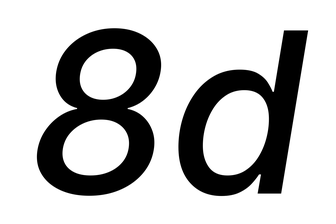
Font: Inter-Italic_Medium_Italic